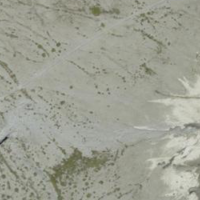
EUNIS habitat code: 48
Species observed at this site:
Carduelis citrinella
Oenanthe oenanthe
Prunella collaris
Anthus spinoletta
Phoenicurus ochruros
Saxifraga aizoides
Falco tinnunculus
Pyrrhocorax graculus
Aquila chrysaetos